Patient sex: M
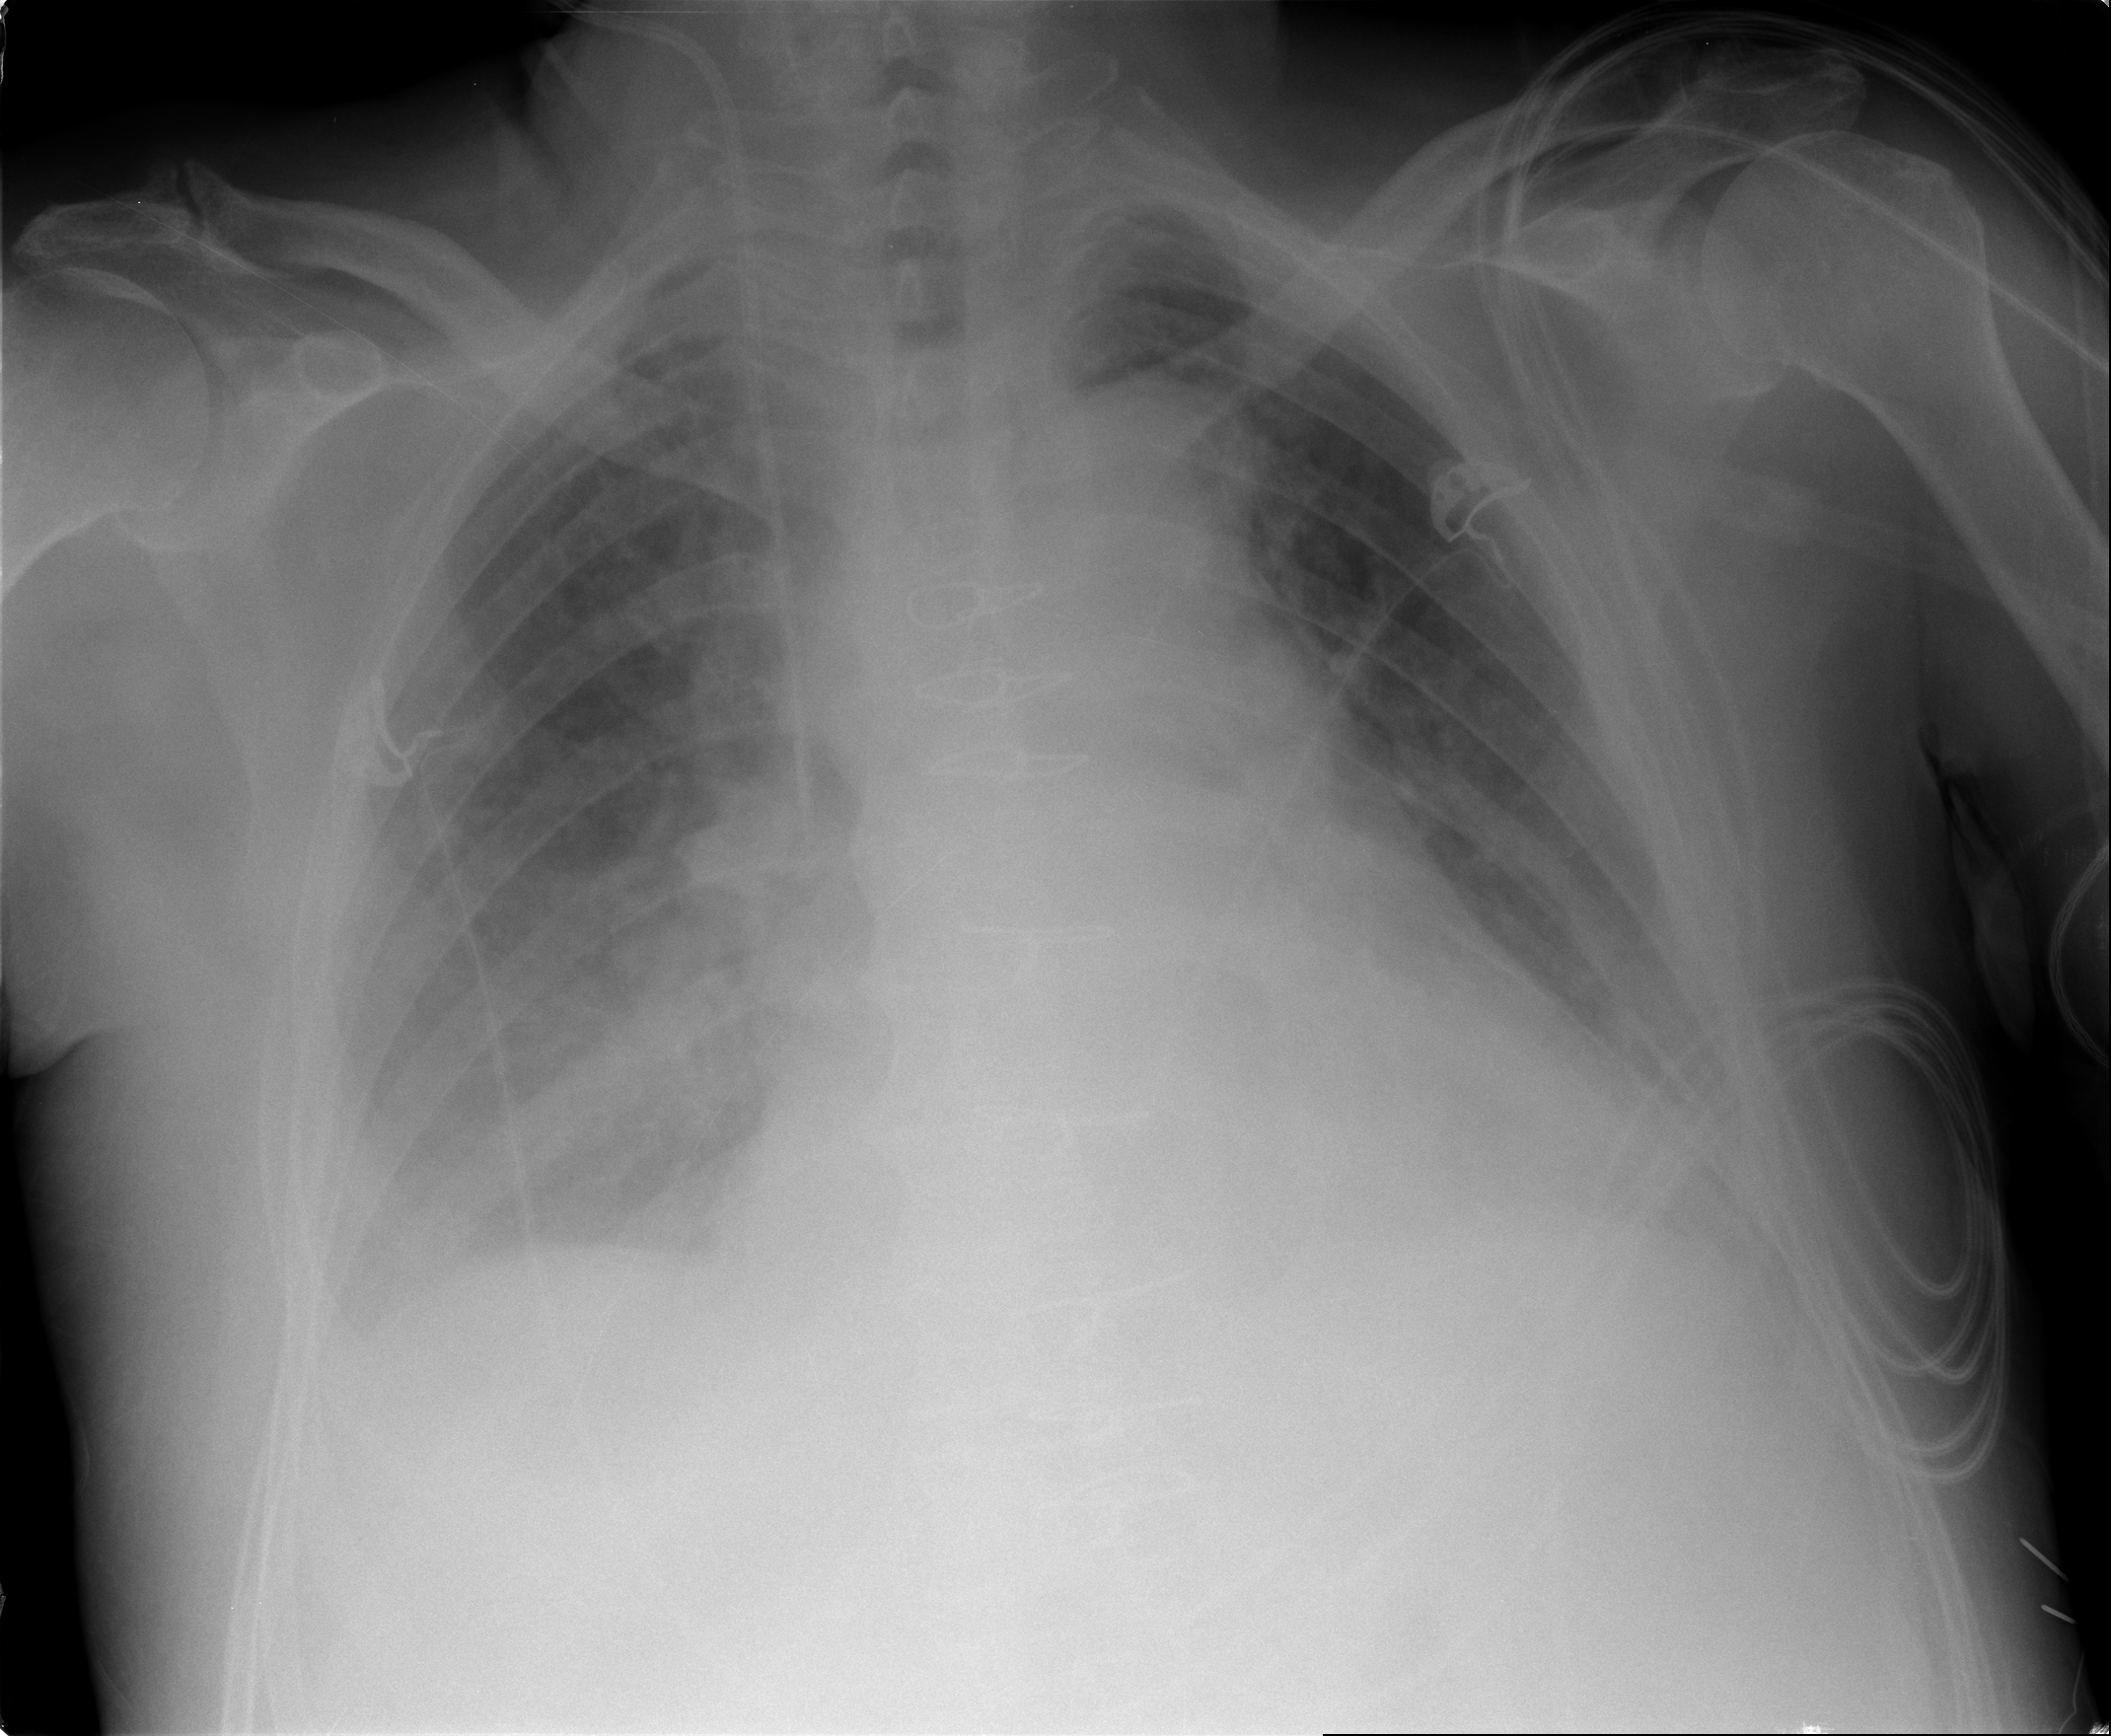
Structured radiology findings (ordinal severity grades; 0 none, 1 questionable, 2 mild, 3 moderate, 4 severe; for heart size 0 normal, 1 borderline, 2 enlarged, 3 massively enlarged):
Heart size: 2
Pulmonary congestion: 2
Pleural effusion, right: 3
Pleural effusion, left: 1
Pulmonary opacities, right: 2
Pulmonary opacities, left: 0
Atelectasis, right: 2
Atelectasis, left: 2